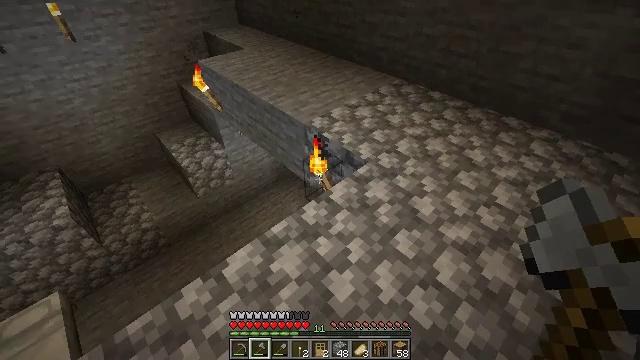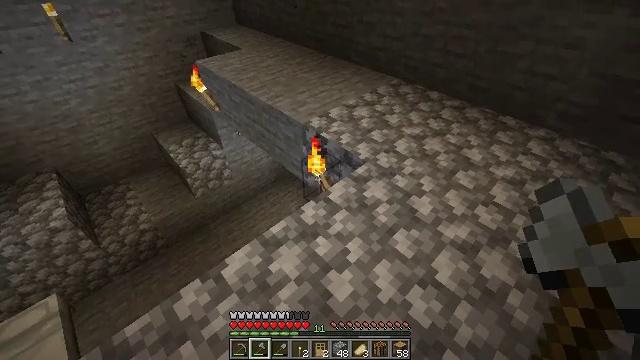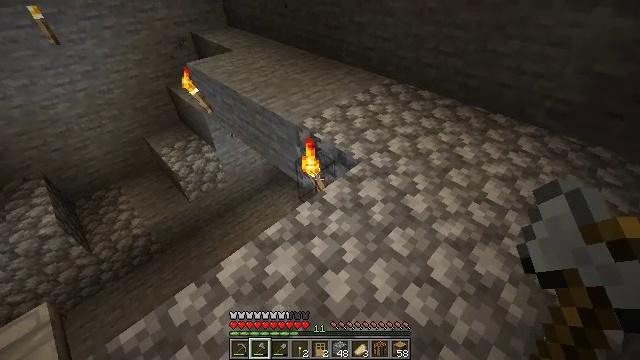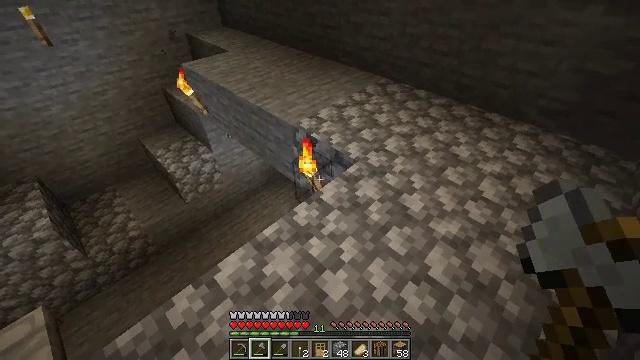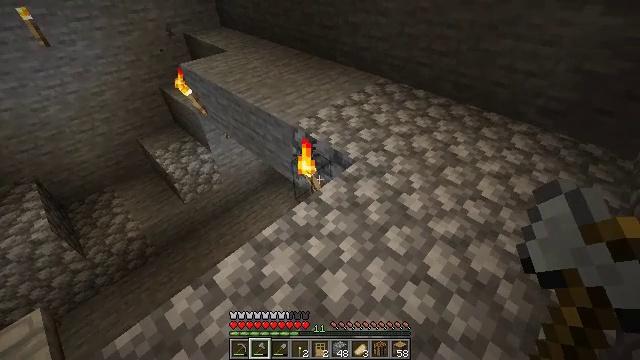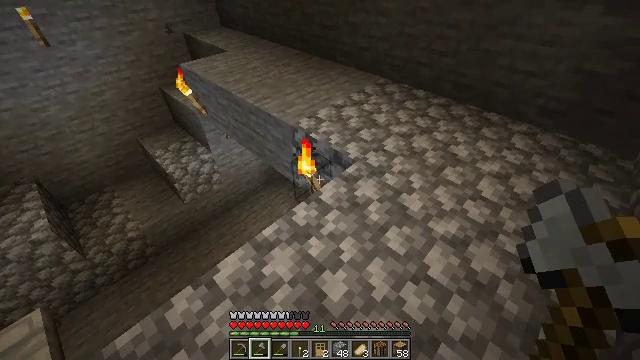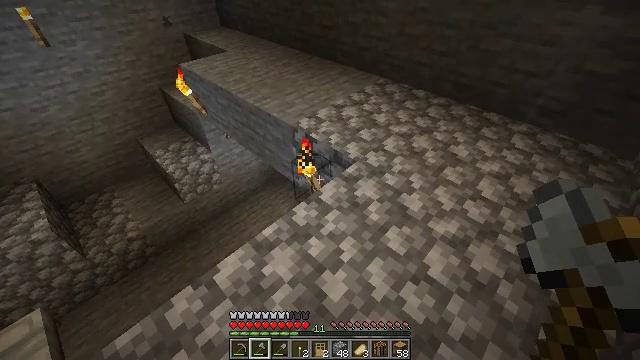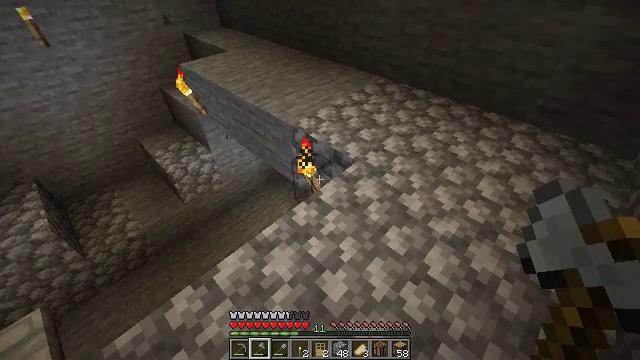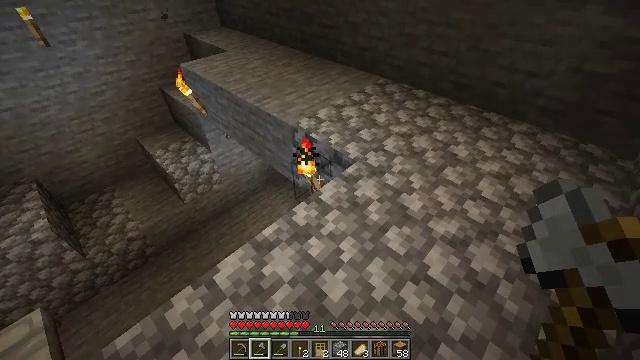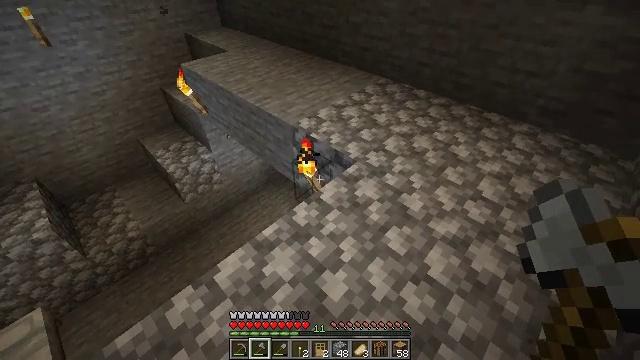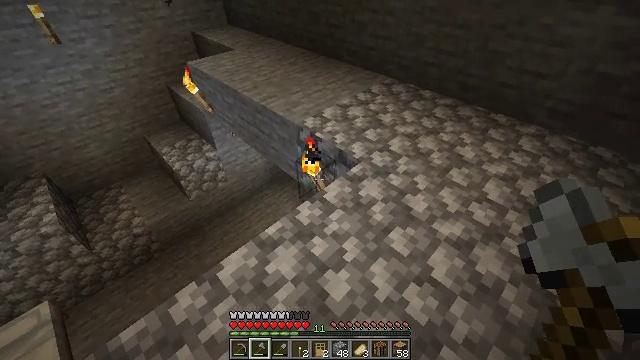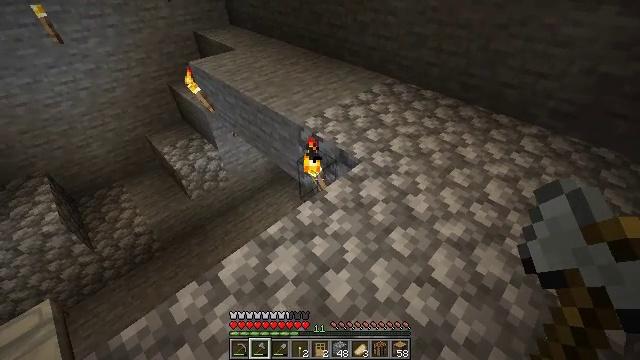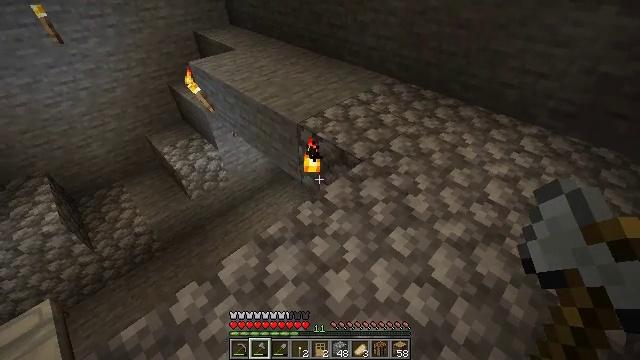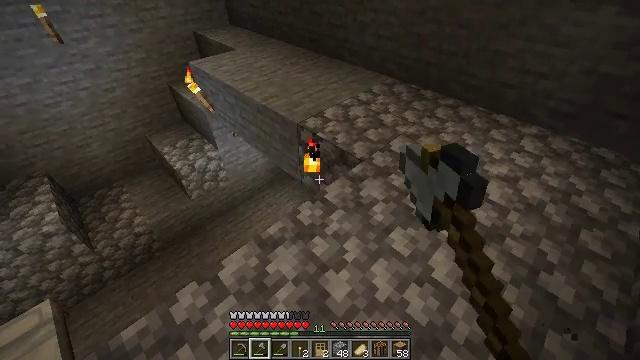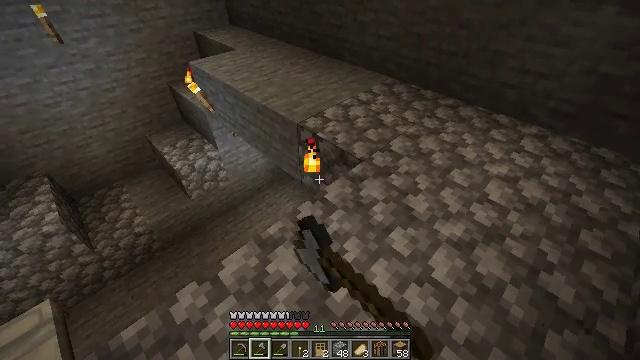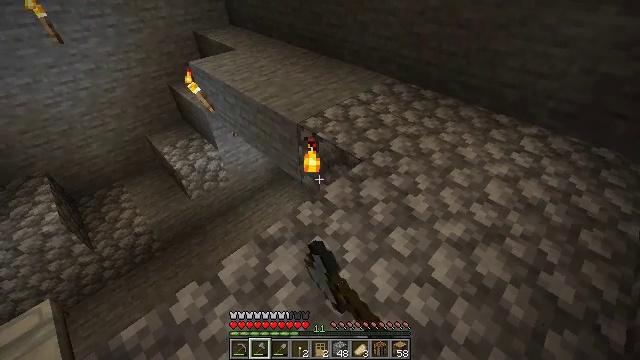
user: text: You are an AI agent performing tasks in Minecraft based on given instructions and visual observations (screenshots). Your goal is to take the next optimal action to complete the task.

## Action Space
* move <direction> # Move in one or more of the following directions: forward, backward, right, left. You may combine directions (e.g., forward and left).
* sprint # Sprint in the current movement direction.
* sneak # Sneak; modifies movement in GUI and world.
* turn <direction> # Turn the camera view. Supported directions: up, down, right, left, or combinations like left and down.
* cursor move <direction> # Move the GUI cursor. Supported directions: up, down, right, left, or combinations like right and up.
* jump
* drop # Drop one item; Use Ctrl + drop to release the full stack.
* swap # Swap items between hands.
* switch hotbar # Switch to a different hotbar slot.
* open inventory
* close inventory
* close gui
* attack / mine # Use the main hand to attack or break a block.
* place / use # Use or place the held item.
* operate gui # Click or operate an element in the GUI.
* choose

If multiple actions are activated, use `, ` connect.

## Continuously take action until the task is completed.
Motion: motion action
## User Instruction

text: Break the wall torch for relocation.
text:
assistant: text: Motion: no_op
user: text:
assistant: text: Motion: turn right
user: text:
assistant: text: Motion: no_op
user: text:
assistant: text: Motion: no_op
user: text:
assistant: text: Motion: no_op
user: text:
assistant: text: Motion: no_op
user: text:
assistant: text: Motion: no_op
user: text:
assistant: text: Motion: no_op
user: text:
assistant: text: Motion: no_op
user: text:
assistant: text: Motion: turn left
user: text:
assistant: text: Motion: no_op
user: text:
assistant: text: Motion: attack / mine
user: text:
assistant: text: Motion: attack / mine
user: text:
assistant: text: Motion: no_op
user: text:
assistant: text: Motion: no_op
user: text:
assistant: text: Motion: no_op
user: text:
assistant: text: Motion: no_op